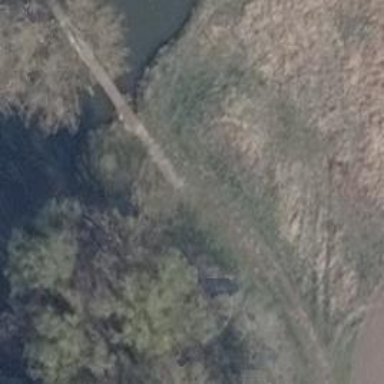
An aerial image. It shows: Track road with grade1 bridge.